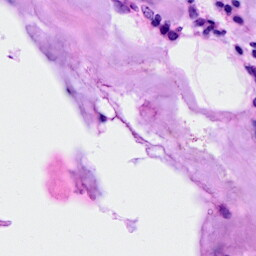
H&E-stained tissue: Breast